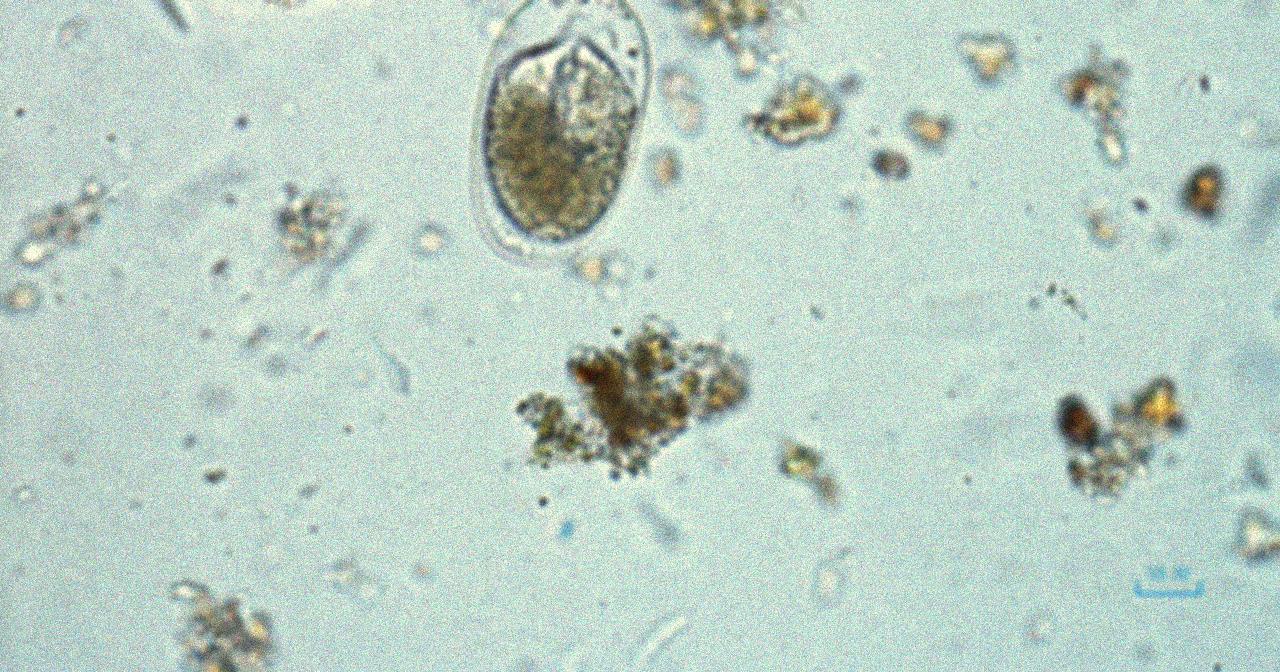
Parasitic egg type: Hookworm egg